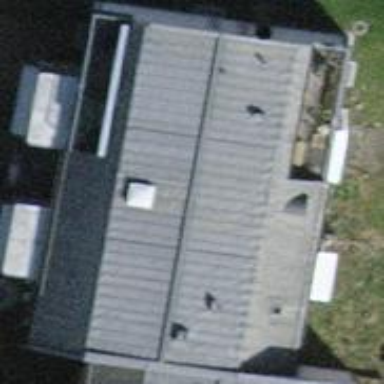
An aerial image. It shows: Building with mansard roof.